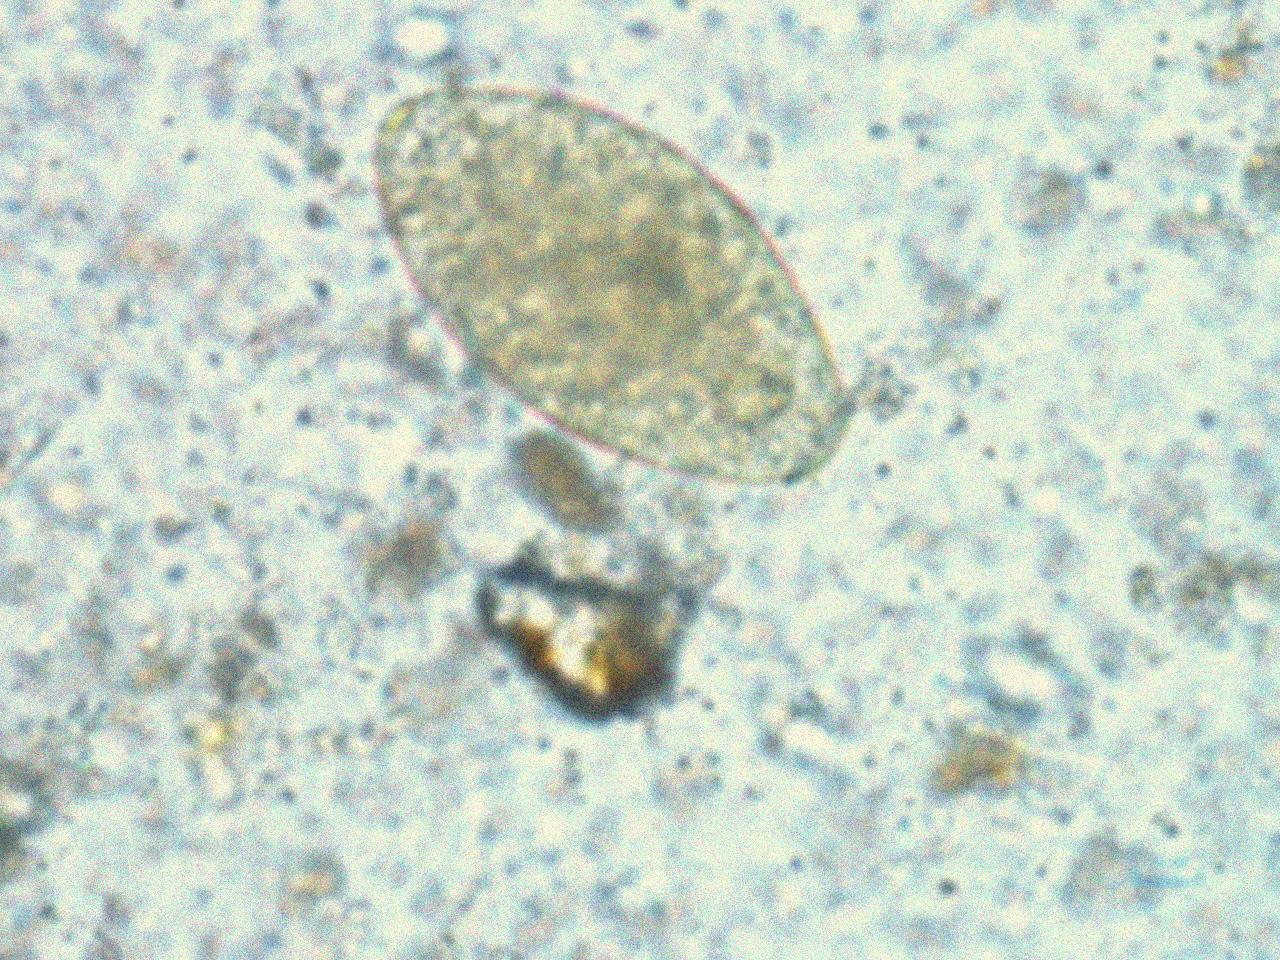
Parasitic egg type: Fasciolopsis buski